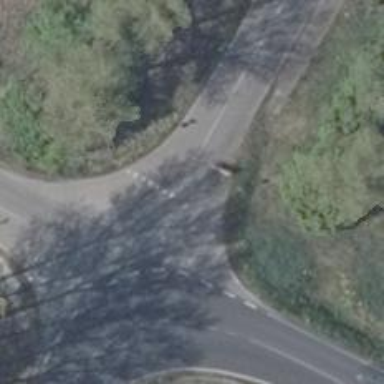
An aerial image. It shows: Road with "give way" sign.